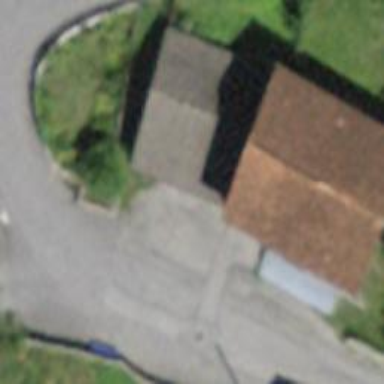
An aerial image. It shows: Bus stop with platform for public transport.